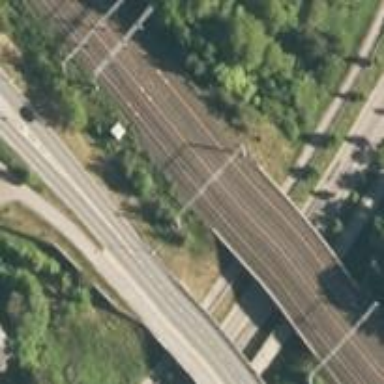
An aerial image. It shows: Bridge with railway tracks. The electrified line has continuous contact line.